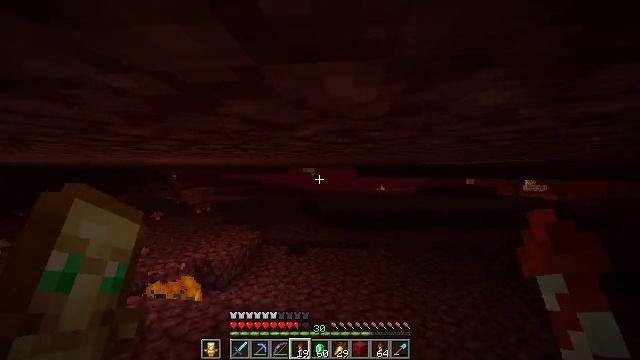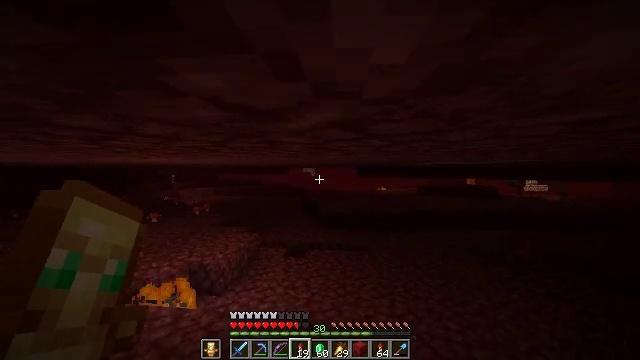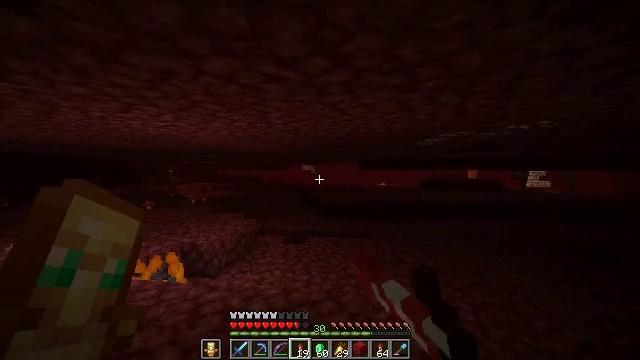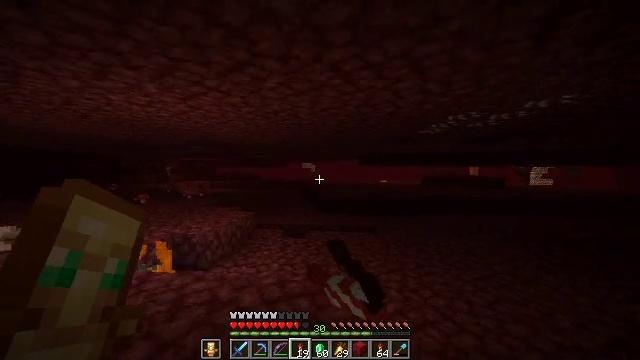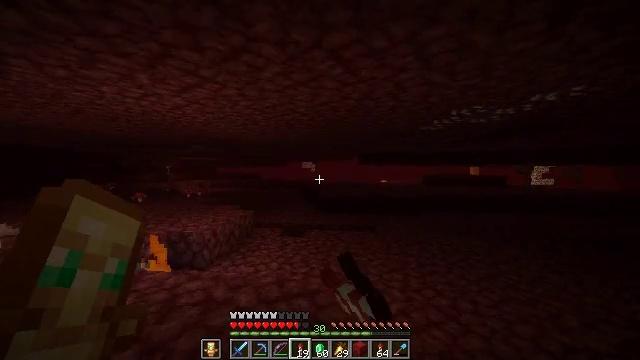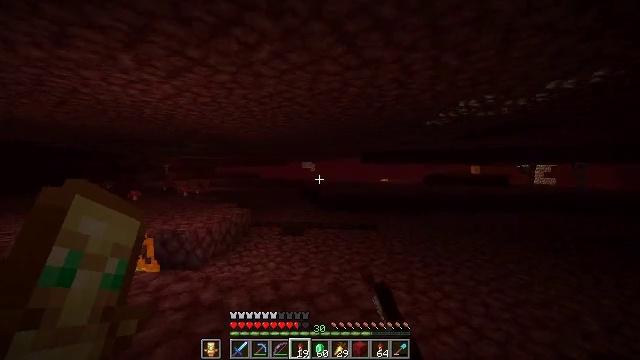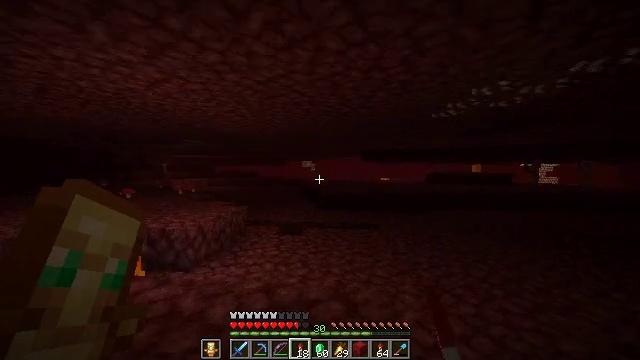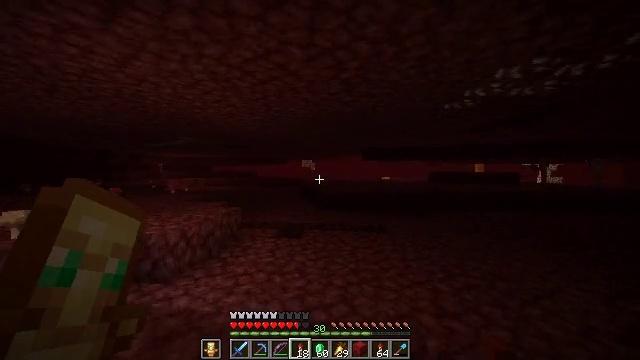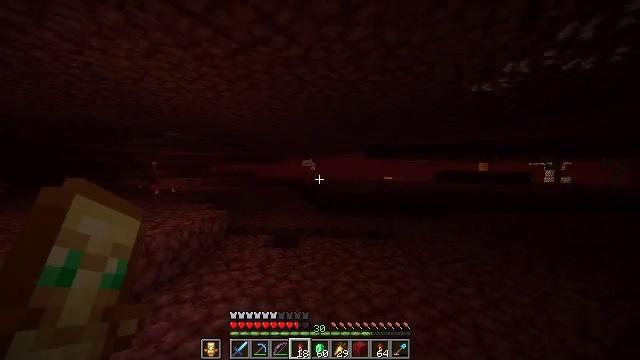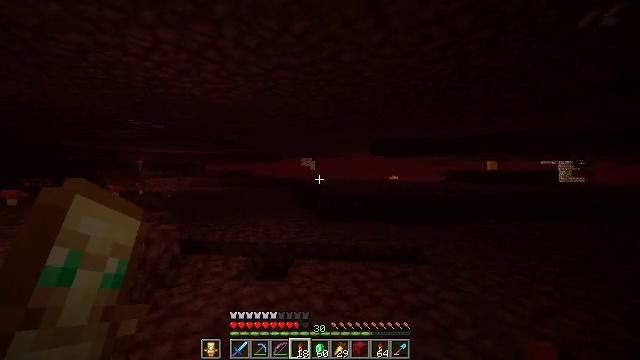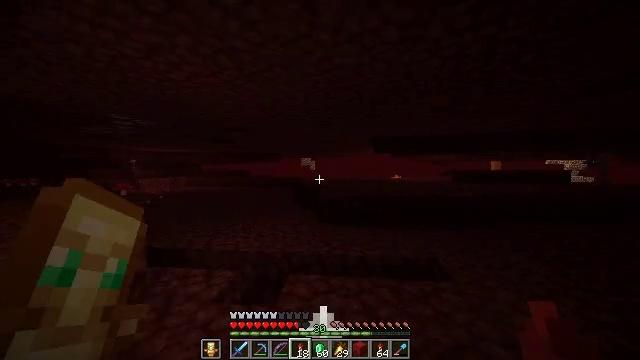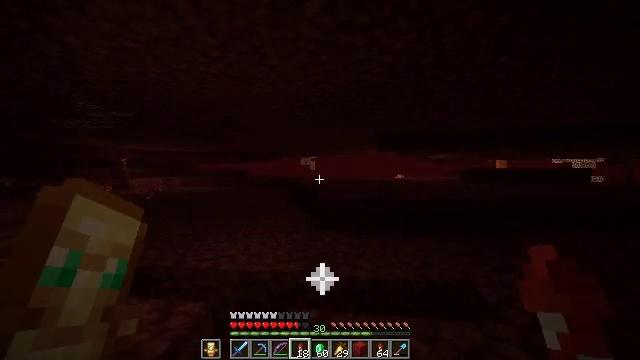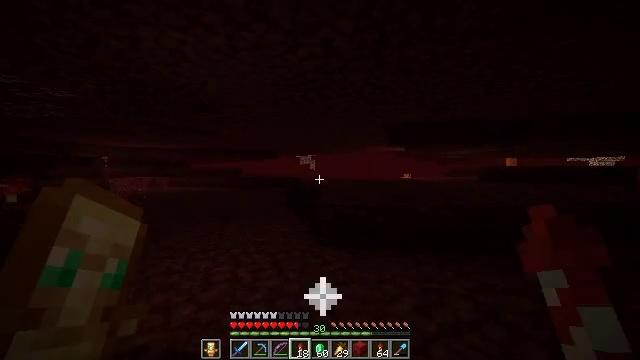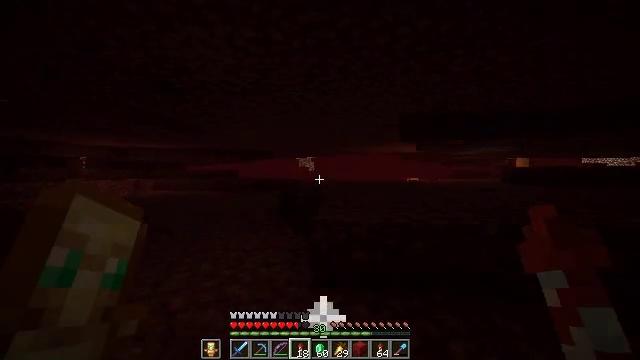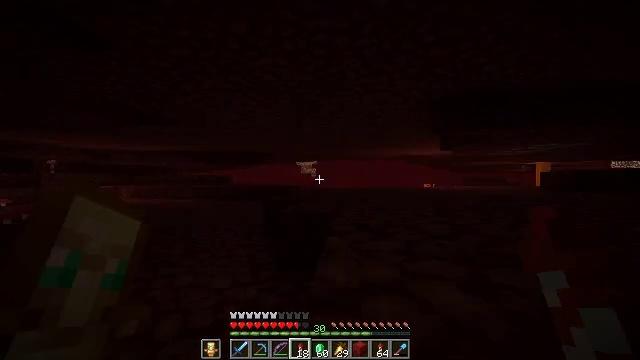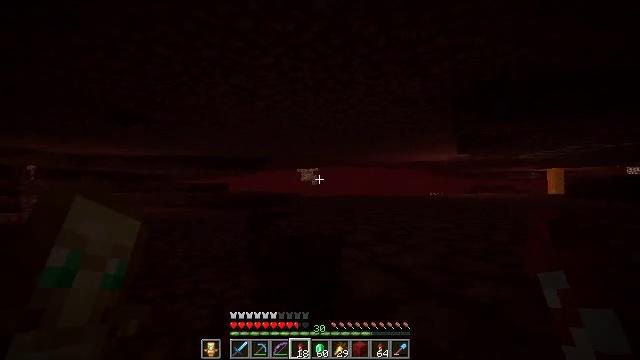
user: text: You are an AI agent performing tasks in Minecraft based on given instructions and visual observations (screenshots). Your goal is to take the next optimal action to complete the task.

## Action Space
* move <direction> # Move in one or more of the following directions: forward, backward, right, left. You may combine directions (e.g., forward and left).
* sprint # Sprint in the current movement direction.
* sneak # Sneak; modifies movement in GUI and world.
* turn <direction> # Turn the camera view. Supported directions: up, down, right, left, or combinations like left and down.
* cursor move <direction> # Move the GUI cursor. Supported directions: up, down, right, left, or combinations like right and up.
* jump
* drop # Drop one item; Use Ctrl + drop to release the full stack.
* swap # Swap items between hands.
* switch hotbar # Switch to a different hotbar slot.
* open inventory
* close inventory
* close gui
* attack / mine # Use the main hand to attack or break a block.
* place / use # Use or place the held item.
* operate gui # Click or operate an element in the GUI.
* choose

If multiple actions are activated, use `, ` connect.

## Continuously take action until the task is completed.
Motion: motion action
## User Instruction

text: Harvest sugar cane from the plant.
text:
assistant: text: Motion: move forward, sprint, use / place, jump
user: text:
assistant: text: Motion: move forward, sprint, use / place, jump
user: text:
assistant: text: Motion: move forward, sprint, use / place, jump
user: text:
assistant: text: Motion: move forward, sprint, use / place, jump
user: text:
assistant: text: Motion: move forward, sprint, jump
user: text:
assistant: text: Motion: move forward, sprint, jump
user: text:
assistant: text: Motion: move forward, sprint, jump
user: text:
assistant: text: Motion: move forward, sprint, jump
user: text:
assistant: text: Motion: move forward, sprint, jump
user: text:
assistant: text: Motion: move forward, sprint, jump
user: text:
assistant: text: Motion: move forward, sprint, jump
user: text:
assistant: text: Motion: move forward, sprint, jump
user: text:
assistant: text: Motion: move forward, sprint, jump
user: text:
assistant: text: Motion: move forward, sprint, turn up, jump
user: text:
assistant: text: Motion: move forward, sprint, turn up, jump
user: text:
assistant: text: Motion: move forward, sprint, turn up, jump
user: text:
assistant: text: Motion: move forward, sprint, jump
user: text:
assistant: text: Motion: move forward, sprint
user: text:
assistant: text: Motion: move forward, sprint
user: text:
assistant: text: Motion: move forward, sprint
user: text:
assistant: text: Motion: move forward, sprint
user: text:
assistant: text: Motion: move forward, sprint
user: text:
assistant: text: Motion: move forward, sprint
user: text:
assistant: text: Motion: move forward, sprint
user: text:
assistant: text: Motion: move forward, sprint, turn left and down
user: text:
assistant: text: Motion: move forward, sprint, turn left and down
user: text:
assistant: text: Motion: move forward, sprint, turn left and down
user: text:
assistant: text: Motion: move forward, sprint, turn left
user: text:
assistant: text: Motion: move forward, sprint
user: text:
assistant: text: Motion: move forward, sprint